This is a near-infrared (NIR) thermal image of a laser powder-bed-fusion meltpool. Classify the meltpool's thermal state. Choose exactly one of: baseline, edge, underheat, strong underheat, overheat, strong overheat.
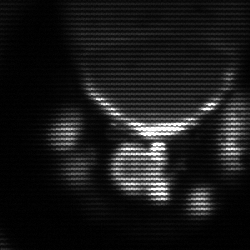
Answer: baseline